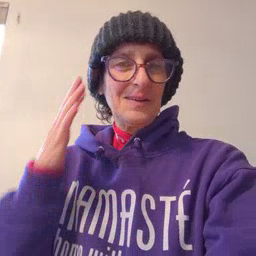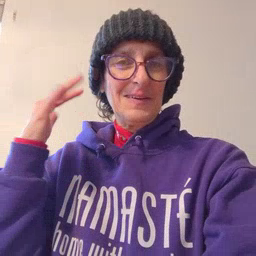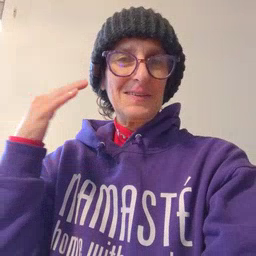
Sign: noisy